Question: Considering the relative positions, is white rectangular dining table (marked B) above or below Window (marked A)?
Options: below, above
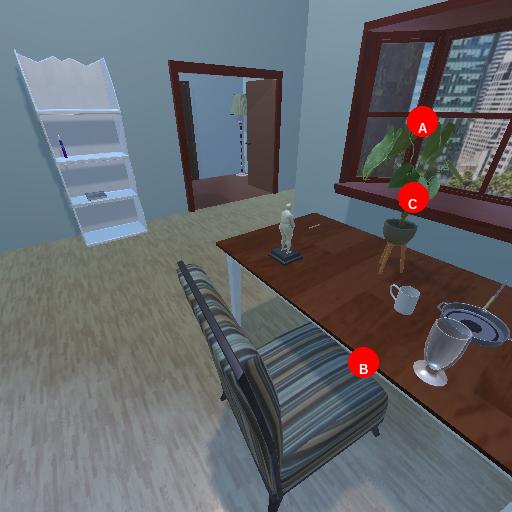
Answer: below